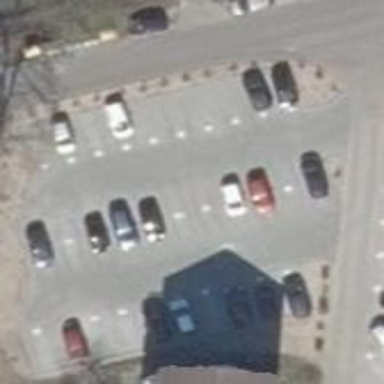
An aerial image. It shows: Parking area with surface.